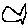
Label: fish